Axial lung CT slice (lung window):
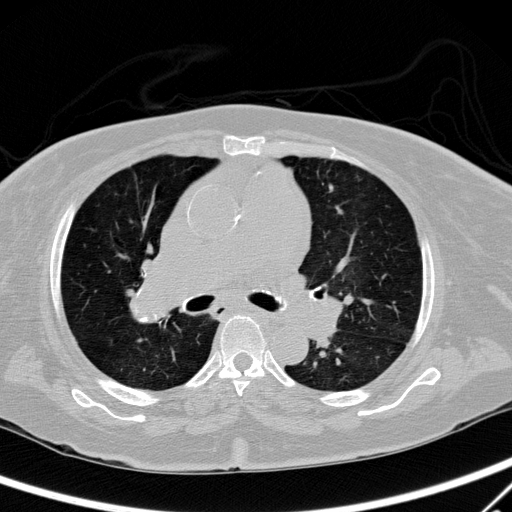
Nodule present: no